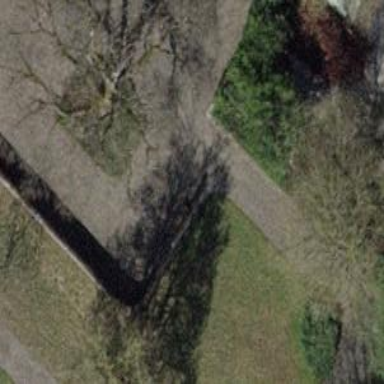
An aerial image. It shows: Brown bench.